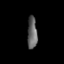
Tissue: lung
Cell type: Others
Senescence score: 0.5703
Nuclear area (px): 314
Mean DAPI intensity: 97.732